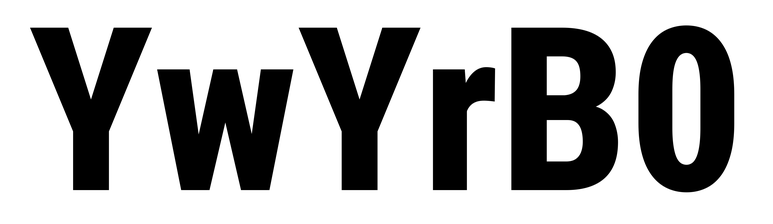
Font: Roboto_Condensed_ExtraBold